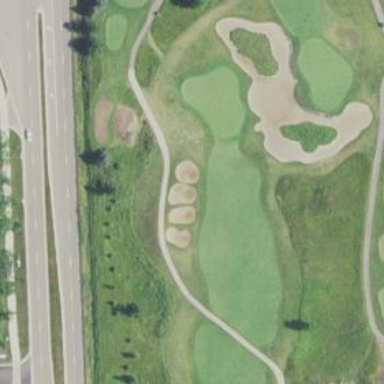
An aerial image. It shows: Path for both roads and golfers.